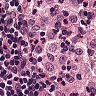
Metastatic tissue present: no